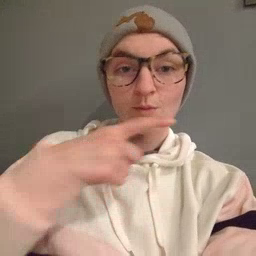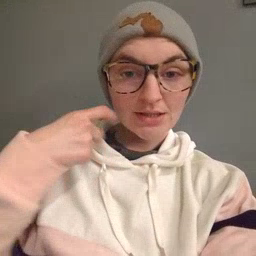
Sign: dryer